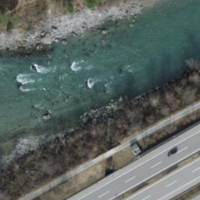
EUNIS habitat code: 57
Species observed at this site:
Anguis fragilis